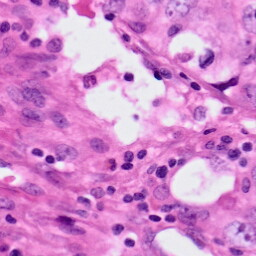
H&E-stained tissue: Lung